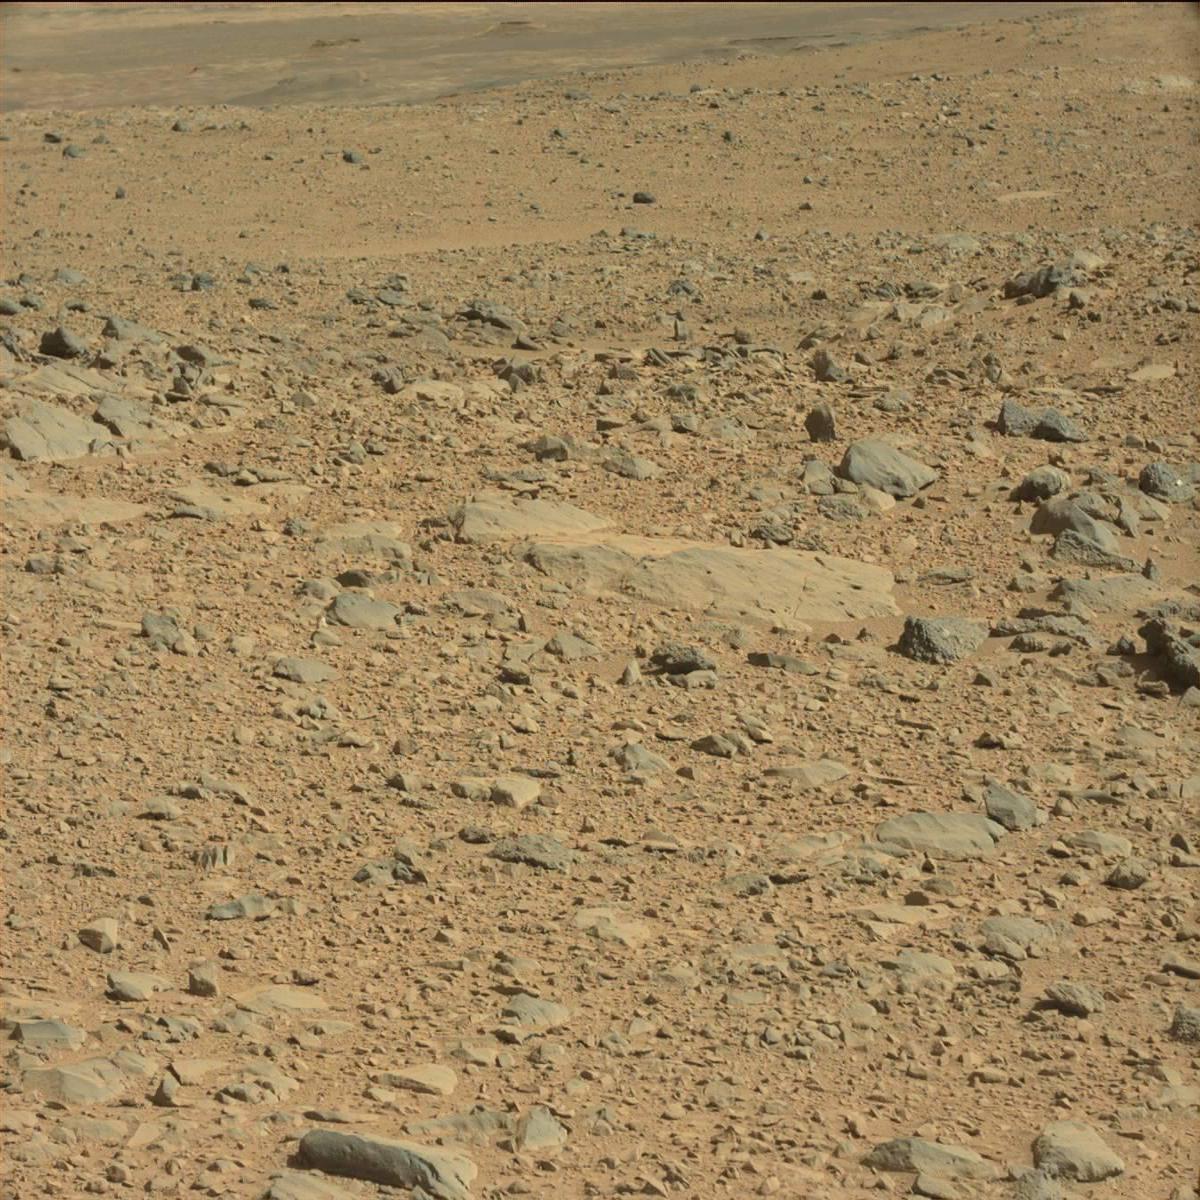
Terrain classes present: Bedrock, Ridge, Rock, Sand / Soil